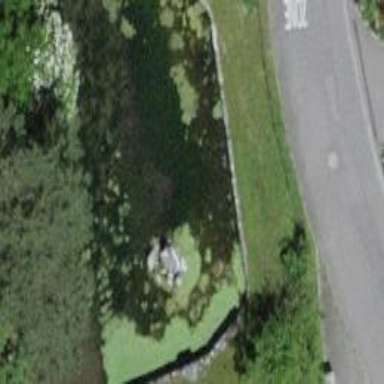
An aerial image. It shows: Pond with natural water.